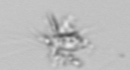
Label: detritus